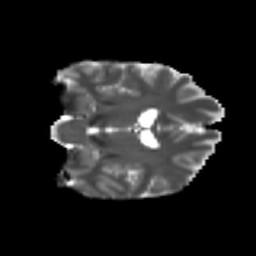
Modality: T2w
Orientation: coronal
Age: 25
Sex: female
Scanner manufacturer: ge
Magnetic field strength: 3 T
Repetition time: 7.8 s
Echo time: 0.0607 s